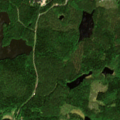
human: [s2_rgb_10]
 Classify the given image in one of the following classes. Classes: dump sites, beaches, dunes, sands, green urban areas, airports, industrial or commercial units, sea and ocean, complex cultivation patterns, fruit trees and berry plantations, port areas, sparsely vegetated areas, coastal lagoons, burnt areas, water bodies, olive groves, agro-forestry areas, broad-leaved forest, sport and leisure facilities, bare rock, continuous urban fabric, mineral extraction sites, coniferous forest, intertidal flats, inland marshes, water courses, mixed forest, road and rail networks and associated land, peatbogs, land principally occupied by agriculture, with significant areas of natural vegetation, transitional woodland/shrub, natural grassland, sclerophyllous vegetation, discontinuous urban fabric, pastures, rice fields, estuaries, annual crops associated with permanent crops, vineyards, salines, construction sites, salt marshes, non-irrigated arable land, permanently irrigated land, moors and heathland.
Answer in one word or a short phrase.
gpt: coniferous forest, mixed forest, water bodies